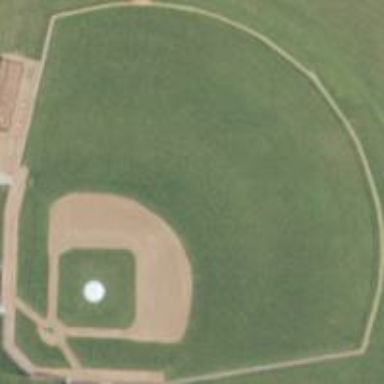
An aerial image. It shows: Baseball pitch for leisure and sports activities.